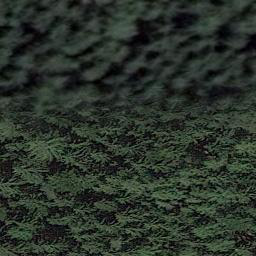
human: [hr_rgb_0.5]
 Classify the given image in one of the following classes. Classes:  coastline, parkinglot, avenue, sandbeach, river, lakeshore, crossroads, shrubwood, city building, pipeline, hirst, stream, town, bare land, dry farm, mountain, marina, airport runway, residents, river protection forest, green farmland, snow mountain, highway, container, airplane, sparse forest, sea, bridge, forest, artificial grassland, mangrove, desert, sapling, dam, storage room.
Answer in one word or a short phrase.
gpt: forest